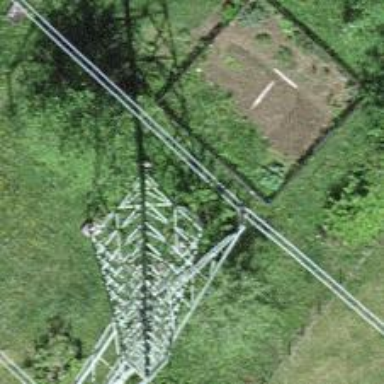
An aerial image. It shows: Towering power structure.